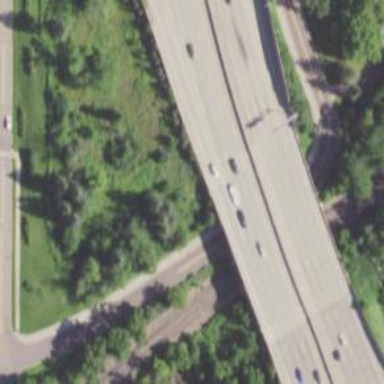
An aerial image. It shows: Bridge on motorway link.